Field crop: maize
Growth stage: 2
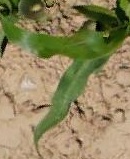
Species: maize